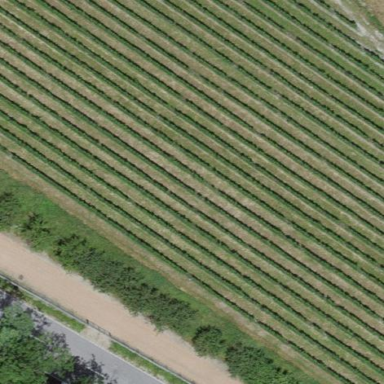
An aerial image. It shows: Vineyard growing grapes.